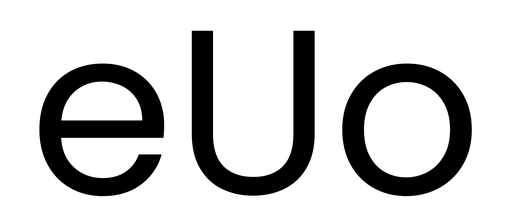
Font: Poppins-Regular